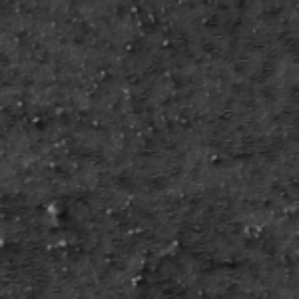
Label: frost